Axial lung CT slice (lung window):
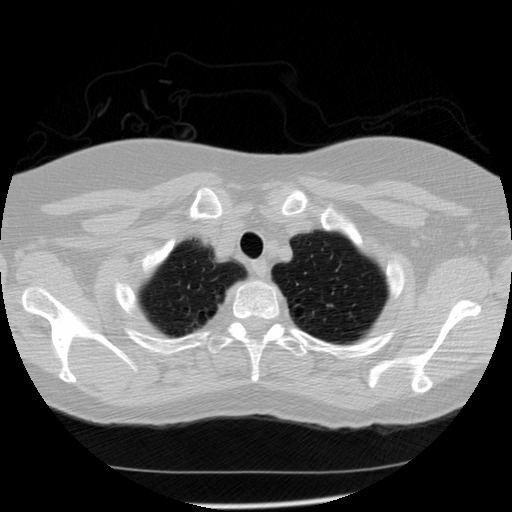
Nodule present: no